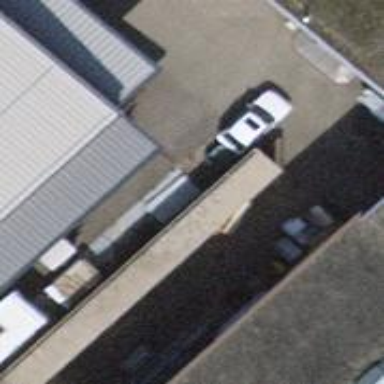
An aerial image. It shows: View of roof of building.